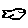
Label: fish